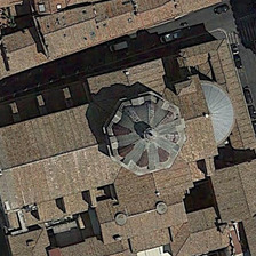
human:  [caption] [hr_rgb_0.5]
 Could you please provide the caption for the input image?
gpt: There are many grey buildings.

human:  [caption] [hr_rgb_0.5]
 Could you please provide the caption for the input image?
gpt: There are many gray buildings in the hill.

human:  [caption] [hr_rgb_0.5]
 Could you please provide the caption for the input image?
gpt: a church is near a street.

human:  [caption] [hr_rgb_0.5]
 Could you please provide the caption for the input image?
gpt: The church is near the road.

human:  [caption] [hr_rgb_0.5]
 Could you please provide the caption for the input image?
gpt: The road near the church